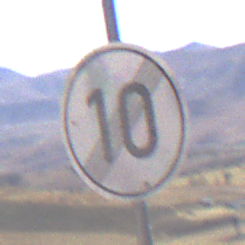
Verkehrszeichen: EndeGeschwindigkeit10
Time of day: MorningAfternoon
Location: Outdoor (Nature)
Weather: Clear
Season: NotSpecified
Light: Natural